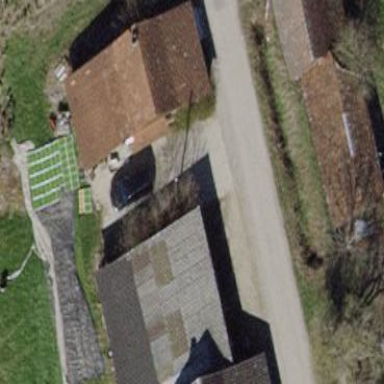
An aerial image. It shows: Shed building.